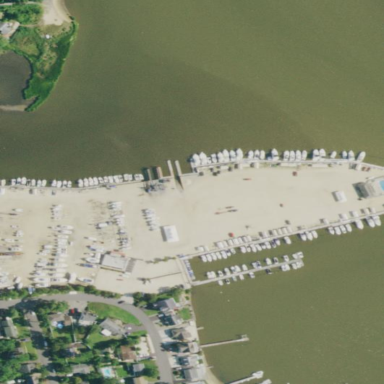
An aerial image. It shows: Boatyard along the waterway.